Question: Determine whether the two graphs given in the figure are isomorphic. If you think they are isomorphic, answer 1; if you think they are not isomorphic, answer 0.
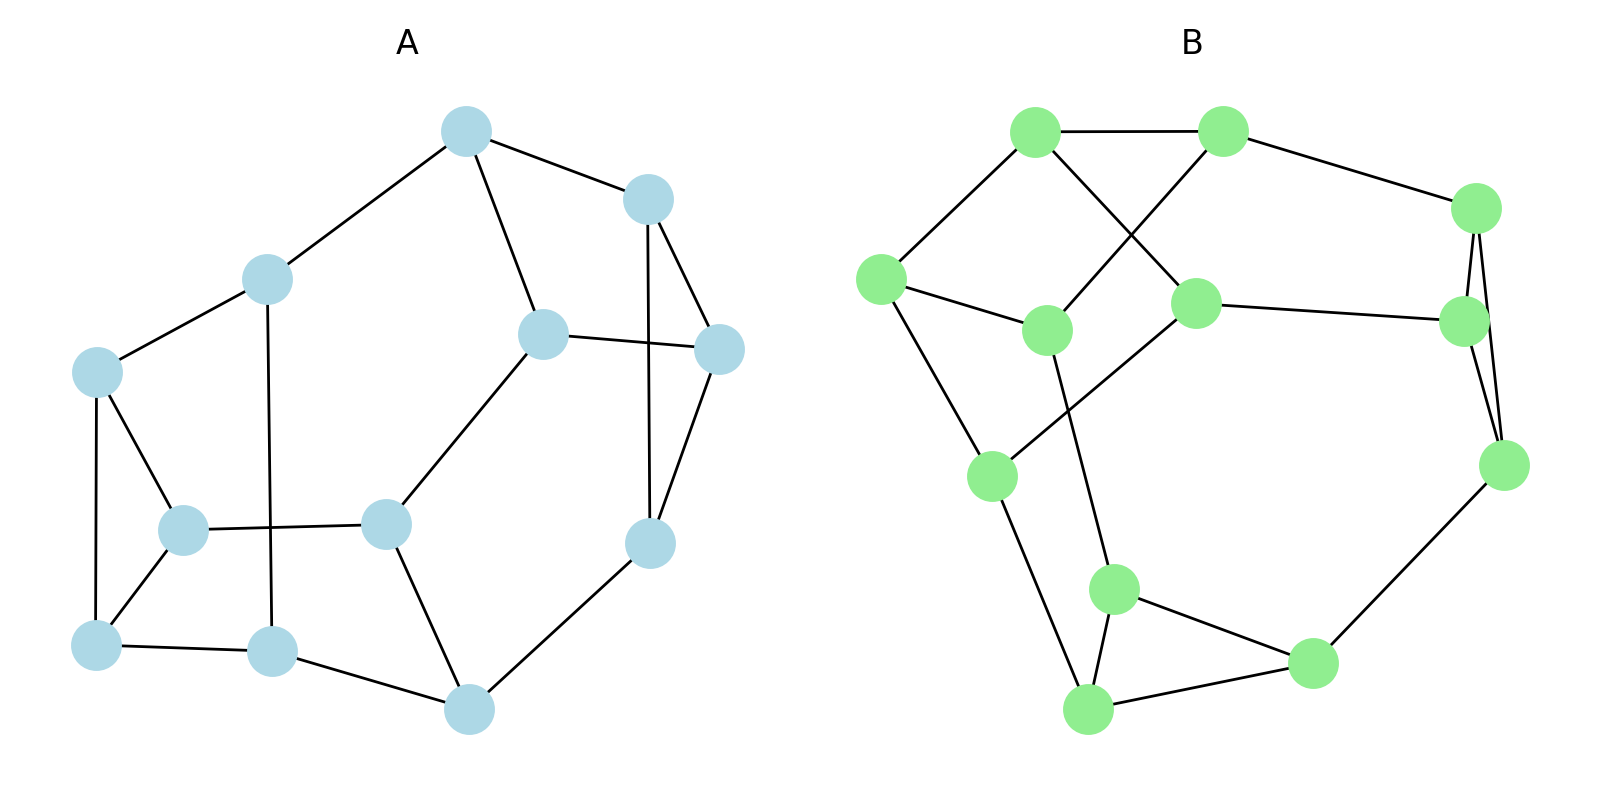
Answer: 0